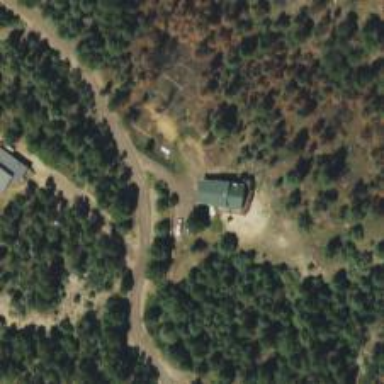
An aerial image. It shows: Driveway leading to service road.